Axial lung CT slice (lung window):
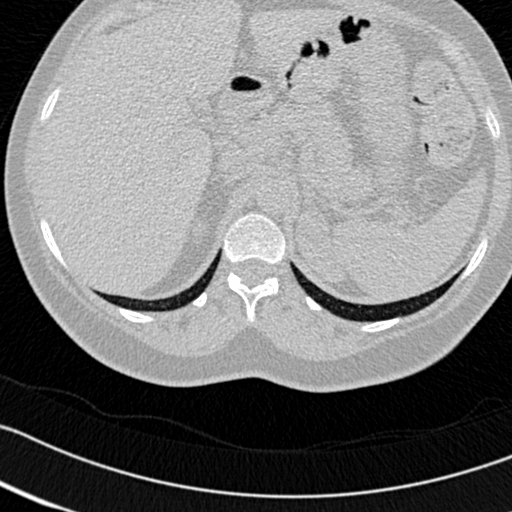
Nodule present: no